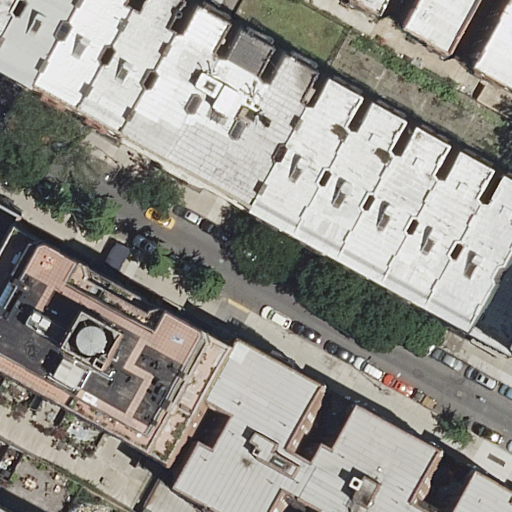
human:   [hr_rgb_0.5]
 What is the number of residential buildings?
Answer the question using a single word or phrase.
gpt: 18

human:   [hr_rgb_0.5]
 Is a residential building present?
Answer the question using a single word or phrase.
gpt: yes

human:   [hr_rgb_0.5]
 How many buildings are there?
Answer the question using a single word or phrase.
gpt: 18

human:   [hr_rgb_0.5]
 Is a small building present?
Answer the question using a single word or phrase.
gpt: yes

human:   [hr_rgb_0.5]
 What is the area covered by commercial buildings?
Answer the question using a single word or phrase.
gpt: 0m2

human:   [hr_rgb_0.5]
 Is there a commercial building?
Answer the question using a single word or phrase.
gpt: no

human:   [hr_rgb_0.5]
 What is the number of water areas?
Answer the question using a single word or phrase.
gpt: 0

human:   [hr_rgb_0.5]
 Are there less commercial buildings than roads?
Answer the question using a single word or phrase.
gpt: yes

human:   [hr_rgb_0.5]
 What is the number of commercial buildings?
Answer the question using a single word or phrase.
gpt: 0

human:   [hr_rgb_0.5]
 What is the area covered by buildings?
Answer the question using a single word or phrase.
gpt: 5146m2

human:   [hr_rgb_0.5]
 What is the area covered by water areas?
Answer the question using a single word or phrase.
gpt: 0m2

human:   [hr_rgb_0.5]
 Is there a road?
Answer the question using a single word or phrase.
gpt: yes

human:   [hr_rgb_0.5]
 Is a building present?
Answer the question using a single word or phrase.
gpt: yes

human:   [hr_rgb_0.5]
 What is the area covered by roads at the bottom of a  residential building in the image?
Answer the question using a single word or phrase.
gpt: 0m2

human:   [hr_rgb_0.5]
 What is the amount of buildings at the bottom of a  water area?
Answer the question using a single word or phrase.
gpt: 0

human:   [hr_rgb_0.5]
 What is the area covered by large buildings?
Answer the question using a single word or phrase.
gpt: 3058m2

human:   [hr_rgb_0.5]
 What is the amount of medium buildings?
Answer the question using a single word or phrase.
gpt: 8

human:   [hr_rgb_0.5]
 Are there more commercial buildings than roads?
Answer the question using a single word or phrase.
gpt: no

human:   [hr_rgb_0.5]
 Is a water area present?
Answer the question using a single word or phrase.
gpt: no

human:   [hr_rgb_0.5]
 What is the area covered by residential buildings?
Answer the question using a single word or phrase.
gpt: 5146m2

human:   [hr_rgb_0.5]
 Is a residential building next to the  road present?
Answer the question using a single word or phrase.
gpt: yes

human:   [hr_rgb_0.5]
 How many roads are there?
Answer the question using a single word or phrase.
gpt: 1

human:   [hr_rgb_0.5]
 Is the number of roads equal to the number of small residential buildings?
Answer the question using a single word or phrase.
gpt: no

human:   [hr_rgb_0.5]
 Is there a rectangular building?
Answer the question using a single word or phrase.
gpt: yes

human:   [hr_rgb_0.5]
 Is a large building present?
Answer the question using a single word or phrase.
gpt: yes

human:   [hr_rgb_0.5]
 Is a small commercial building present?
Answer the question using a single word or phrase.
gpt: no

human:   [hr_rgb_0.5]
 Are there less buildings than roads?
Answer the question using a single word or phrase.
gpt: no

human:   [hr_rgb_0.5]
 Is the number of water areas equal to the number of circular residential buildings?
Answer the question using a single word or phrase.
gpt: yes

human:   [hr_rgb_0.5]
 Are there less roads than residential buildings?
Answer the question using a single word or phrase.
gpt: yes

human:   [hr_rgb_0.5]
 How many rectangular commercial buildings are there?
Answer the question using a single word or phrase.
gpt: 0

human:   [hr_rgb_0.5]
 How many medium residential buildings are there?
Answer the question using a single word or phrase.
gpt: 8

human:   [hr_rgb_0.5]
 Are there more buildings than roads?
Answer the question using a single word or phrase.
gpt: yes

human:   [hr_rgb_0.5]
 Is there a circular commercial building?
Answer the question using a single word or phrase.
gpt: no

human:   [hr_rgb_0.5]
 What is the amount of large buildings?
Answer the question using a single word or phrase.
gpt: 3

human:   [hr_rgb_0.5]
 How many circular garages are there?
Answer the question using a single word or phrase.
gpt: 0

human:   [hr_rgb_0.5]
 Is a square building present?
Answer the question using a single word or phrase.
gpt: no

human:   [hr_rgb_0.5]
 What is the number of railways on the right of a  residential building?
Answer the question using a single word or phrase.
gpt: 0

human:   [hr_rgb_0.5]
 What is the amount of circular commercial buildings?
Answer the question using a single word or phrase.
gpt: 0

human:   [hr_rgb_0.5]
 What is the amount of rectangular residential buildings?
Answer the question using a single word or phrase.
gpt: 8

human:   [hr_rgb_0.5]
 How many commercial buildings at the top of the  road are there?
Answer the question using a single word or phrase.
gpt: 0

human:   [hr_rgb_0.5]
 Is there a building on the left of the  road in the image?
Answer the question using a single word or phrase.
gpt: yes

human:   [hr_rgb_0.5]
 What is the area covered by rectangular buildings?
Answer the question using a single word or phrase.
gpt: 1342m2

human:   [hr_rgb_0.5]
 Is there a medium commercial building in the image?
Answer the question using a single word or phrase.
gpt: no

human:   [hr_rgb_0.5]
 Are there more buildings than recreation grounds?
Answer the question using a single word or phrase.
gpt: yes

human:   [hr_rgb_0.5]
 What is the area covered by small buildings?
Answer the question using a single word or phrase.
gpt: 127m2

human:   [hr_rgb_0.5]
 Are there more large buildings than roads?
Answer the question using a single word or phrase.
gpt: yes

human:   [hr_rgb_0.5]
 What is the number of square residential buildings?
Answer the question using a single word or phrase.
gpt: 0

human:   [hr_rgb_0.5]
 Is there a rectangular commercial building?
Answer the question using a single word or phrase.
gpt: no

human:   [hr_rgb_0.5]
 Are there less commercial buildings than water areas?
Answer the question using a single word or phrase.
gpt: no

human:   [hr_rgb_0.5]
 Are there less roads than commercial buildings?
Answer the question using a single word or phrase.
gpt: no

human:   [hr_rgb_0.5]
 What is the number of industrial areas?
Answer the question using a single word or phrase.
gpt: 0

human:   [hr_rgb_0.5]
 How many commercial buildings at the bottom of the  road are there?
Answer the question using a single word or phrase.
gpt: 0

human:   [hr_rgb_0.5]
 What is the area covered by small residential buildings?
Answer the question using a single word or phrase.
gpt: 127m2

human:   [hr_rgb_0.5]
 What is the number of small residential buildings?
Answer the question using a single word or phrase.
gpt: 7

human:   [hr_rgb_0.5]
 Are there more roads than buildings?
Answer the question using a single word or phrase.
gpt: no

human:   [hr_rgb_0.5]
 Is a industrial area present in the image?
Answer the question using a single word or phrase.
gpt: no

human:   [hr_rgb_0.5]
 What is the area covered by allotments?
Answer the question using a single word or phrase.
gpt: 0m2

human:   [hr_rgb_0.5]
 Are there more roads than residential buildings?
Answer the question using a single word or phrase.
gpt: no

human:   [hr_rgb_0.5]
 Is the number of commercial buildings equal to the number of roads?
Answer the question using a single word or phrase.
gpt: no

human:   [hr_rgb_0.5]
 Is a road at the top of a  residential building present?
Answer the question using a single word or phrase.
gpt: yes

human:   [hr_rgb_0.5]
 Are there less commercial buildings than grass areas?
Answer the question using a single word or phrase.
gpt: no

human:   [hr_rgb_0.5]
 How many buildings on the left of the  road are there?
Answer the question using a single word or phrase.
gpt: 7

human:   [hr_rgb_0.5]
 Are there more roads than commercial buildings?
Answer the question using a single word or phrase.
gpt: yes

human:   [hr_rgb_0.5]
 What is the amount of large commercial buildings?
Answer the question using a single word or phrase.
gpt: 0